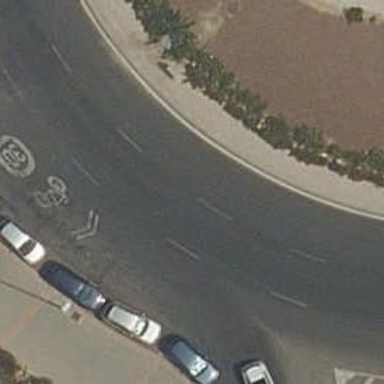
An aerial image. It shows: Tertiary road made of asphalt leading to roundabout junction.